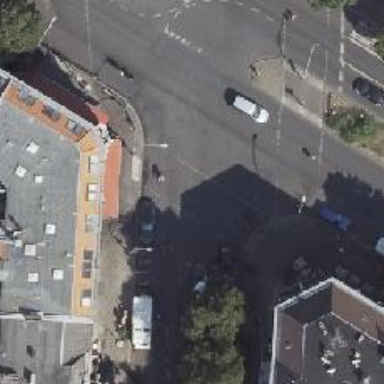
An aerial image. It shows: Asphalt footway with crossing controlled by traffic signals.